Interaction volume radius: 5 \u00c5
Interaction volume height: 10 \u00c5
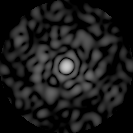
Disorder parameter: 0.856